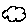
Label: cloud